Question: I have a tricky 'ifelse' task here. Below is my code showing data for two periods('future' and 'current'). The data has 'mean, 5th and 95th' confidence bounds alongside the xy cordinates. I want to compare the 'mean, 5th and 95th' confidence bounds (CI) for the two dfs ('future' and 'current').
Conditions:
1) if the 'CIs' for 'future' do not overlap with those of 'current' and CIs of futrue are above current, then'pch=2'.
2) if the 'CIs' for 'future' do not overlap with those of 'current' and CIs of futrue are below current, then'pch=3'.
3) if CIs of future overlap with those of current, then 'pch=4'
'''
library(raster)
library(rasterVis)
s <- stack(replicate(2, raster(matrix(runif(100), 3))))
current <- data.frame(coordinates(sampleRandom(s, 3, sp=TRUE)),
C5th=c(17.643981,16.83572,9.979904),
CMean=c(26.66364,19.74286,15.10000),C95th=c(35.68329,22.64999,20.22010))
future <- data.frame(coordinates(sampleRandom(s, 3, sp=TRUE)),
C5th=c(17.643981,16.83572,9.979904)*2,
CMean=c(26.66364,19.74286,15.10000)*2,C95th=c(35.68329,22.64999,20.22010)*2)
'''
The result of the above three 'conditions' will then be added to my map.
Something like (just an attempt):
'''
levelplot(s, margin=FALSE, at=seq(0, 1, 0.05)) +
layer(sp.points(xy, pch=ifelse(condition, 2, 3,4), cex=2, col=1), columns=1) +
layer(sp.points(xy, pch=ifelse(condition, 2, 3,4), cex=2, col=1), columns=2)
'''
For example, in the figure below, if the minimum of NFC ('future') lies completely above the maximum of AFC ('current'), then condtion 1. if the maximum of NFC lies completely below the minimum of AFC, then condtion 1.The plot as shown below satisfies condition 3.

Please help.
AT.
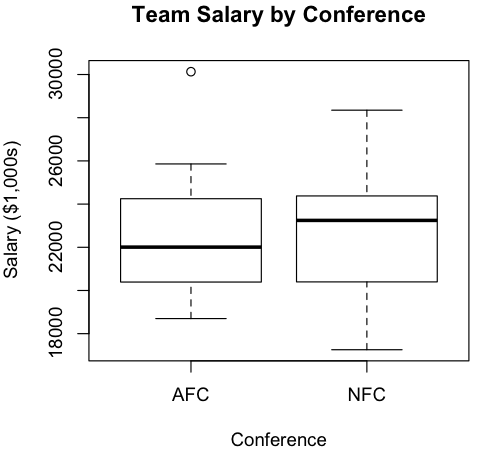
Answer: It is easier if you define a complete 'SpatialPointsDataFrame' object
with an additional categorical variable defined according to the
conditions you need.
'''
library(raster)
library(rasterVis)
s <- stack(replicate(2, raster(matrix(runif(1000), 3))))
## Coordinates
cc <- sampleRandom(s, 3, sp = TRUE)
## Data
current <- data.frame(C5th=c(17.643981,16.83572,9.979904),
CMean=c(26.66364,19.74286,15.10000),
C95th=c(35.68329,22.64999,20.22010))
future <- data.frame(C5th=c(17.643981,16.83572,9.979904)*2,
CMean=c(26.66364,19.74286,15.10000)*2,
C95th=c(35.68329,22.64999,20.22010)*2)
cf <- data.frame(current, future)
## Define a categorical variable checking the conditions you need
cf$class <- with(cf,
ifelse(C5th > C95th.1, 'A',
ifelse(C95th < C5th.1, 'B',
ifelse(C5th < C95th.1 && C5th > C5th.1, 'C', 'D')
)
)
)
cf$class <- factor(cf$class)
## Build a SPDF object with the coordinates and data
pp <- SpatialPointsDataFrame(cc, cf)
'''
This object can be displayed with 'spplot'. With it you can choose the symbols, sizes, etc.
'''
levelplot(s) + spplot(pp["class"],
pch = 21:23,
col.regions = 'gray')
'''